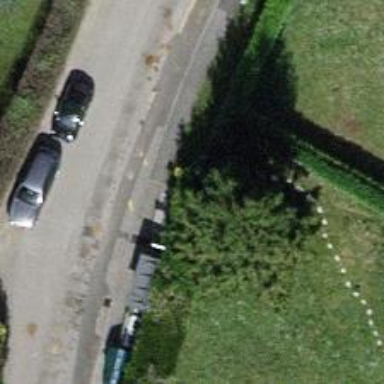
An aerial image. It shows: Post box.